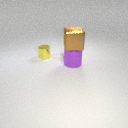
large purple metal cylinder below large brown metal cube